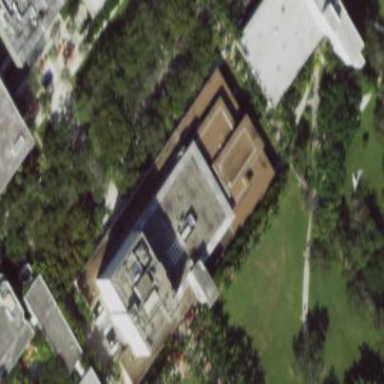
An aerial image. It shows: Library building.